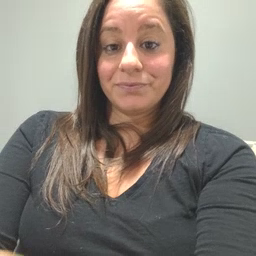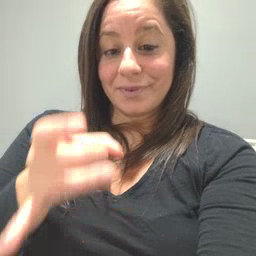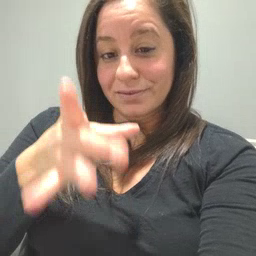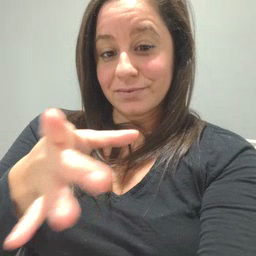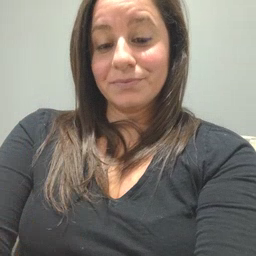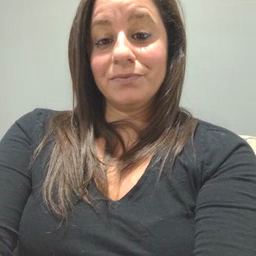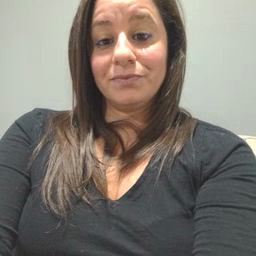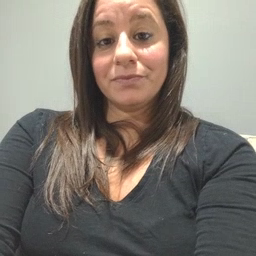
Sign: hate